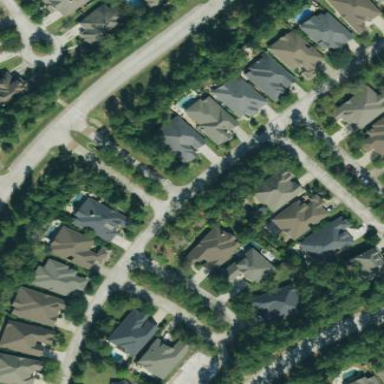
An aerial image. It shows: Residential area within neighborhood.